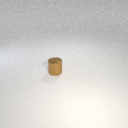
small brown metal cylinder